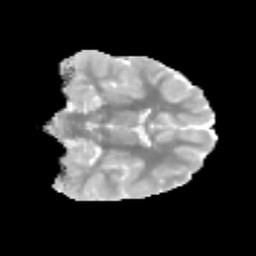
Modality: MD
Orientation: coronal
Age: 9
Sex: male
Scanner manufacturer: siemens
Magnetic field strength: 3 T
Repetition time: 3.8 s
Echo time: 0.07 s